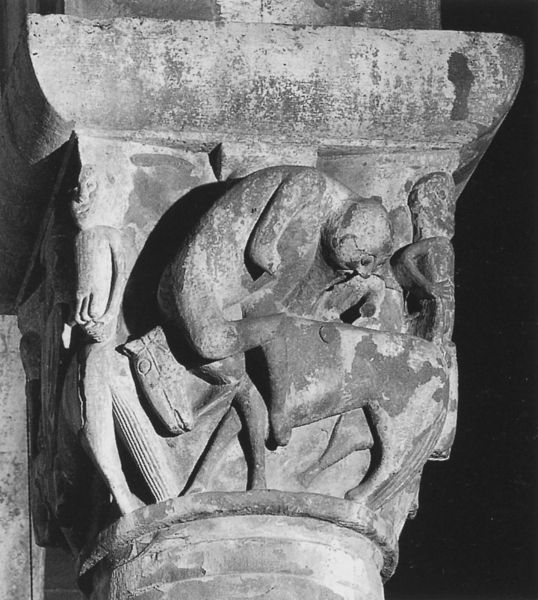
Titel: Kapitell im Langhaus
Standort: Gropina, Pieve di S. Pietro (EU - I - Toskana)
Schlagwörter: column, men, people, black, figures, gray, grey, nose, old, man, rocks, stone, head, black and white, mouth, photo, sculpture, statue, human, ancient, backwards, animal, eye, legs, cow, horse, figure, riding, bull, pillar, relief, structure, carving, ionic, photograph, bridle, egyptian, mount, capital, donkey, ride, fat, rider, funny, ox, etruscan, joke, charging, backward, craving, mesopotamia, column header, ccarved, statie